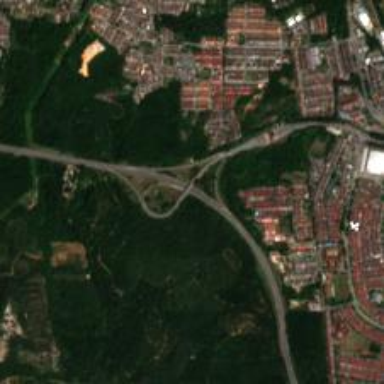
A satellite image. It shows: Motorway junction.